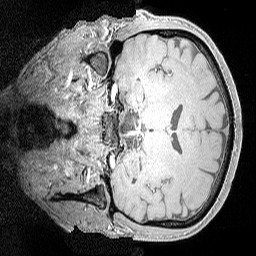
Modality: MP2RAGE
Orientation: coronal
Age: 54
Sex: male
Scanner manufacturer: siemens
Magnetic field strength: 3 T
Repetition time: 3.13 s
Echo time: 0.00298 s